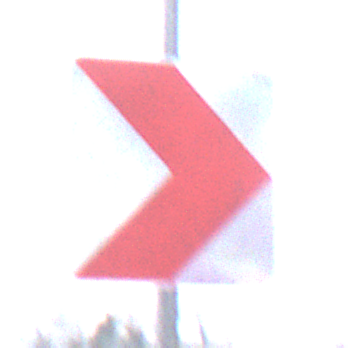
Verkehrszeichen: RichtungstafelnInKurvenKleinLinks
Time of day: MorningAfternoon
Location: Outdoor (Suburban)
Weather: Overcast
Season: NotSpecified
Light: Natural